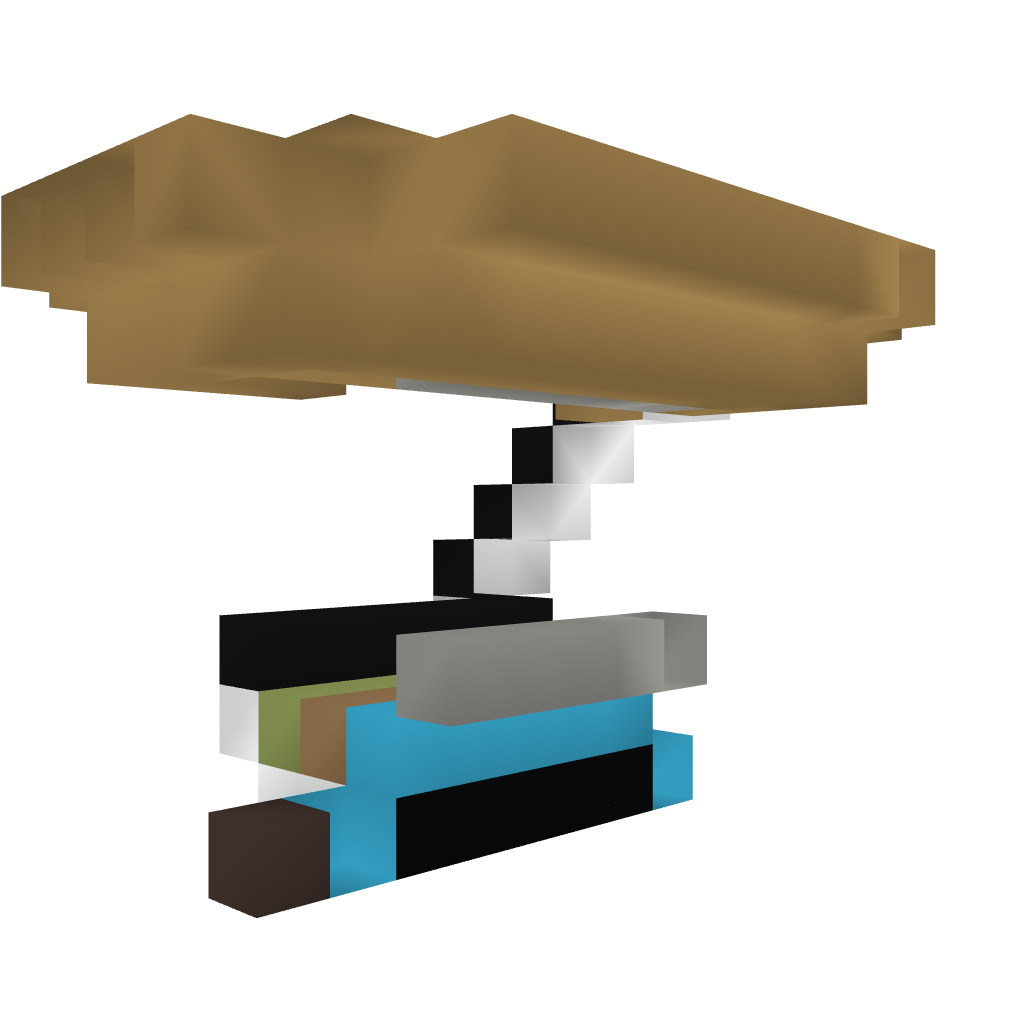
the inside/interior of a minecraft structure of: Connect 4